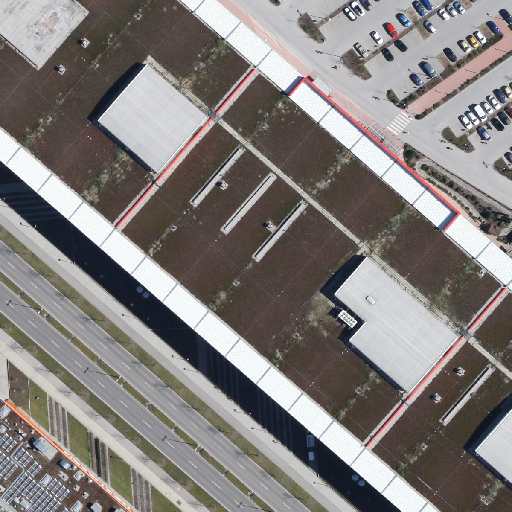
Referring expression: bikeway